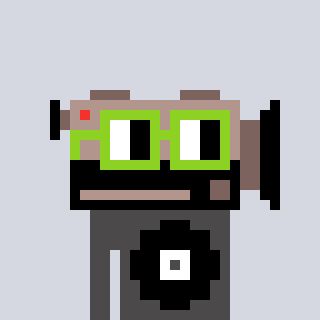
a pixel art character with square light green glasses, a camcorder-shaped head and a grayscale-colored body on a cool background